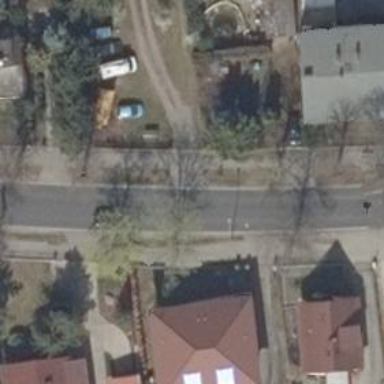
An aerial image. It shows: Driveway.